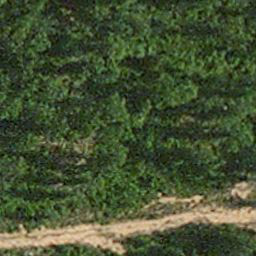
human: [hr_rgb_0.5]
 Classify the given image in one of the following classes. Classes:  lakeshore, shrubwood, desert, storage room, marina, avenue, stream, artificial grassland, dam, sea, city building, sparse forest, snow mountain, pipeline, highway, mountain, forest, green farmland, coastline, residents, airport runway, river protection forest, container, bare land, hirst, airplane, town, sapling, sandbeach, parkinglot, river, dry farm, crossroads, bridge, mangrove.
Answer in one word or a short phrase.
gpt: avenue